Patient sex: F
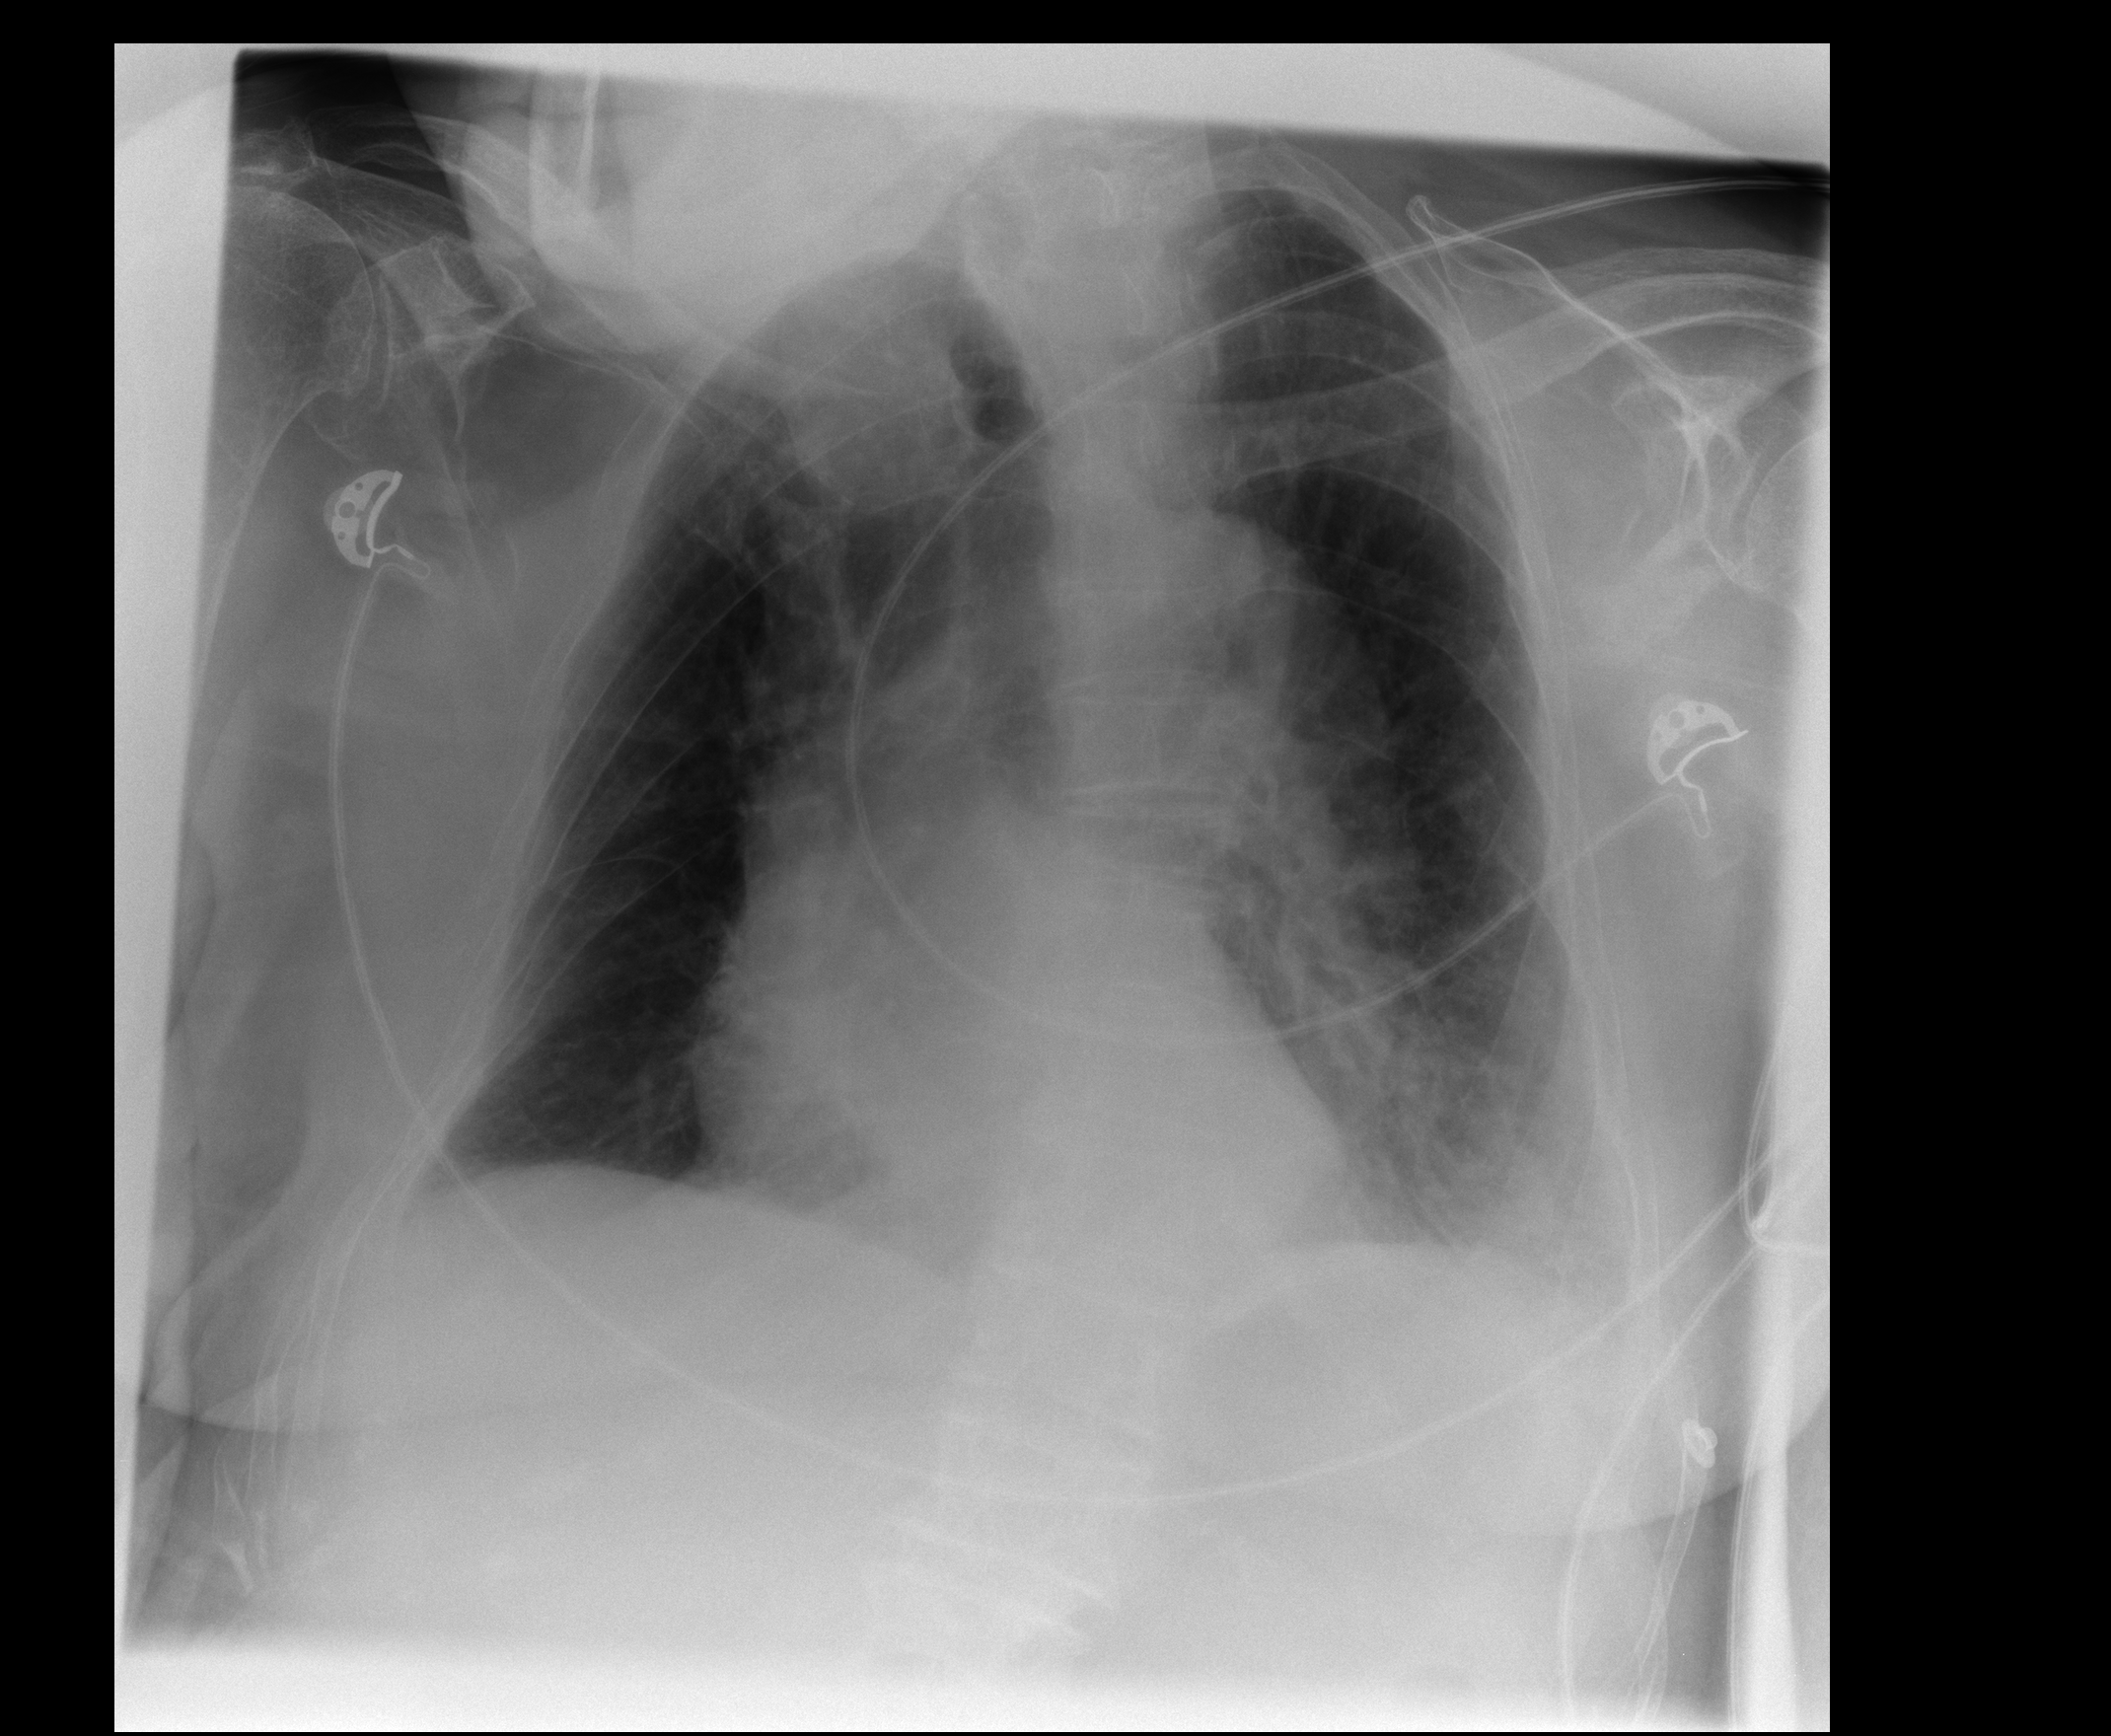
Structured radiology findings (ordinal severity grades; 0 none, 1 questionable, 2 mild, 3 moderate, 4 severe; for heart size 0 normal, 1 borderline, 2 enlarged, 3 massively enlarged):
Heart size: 0
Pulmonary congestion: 1
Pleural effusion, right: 1
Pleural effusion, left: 2
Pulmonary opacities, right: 0
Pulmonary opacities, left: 1
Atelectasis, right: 2
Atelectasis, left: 2